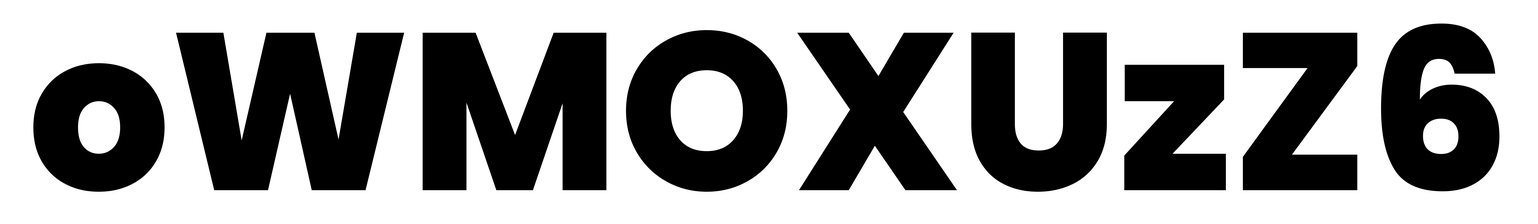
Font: Poppins-ExtraBold